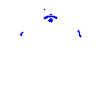
Particle: pion